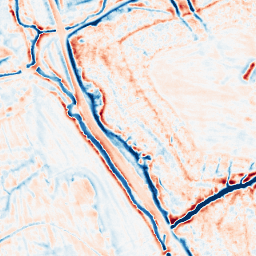
Category: edge_preserving
Decomposition family: bilateral
Decomposition parameters: d: 15
sigma_color: 75
sigma_space: 50
Upsampling method: bilinear
Upsampling parameters: scale: 8
Upsampling scale: 8